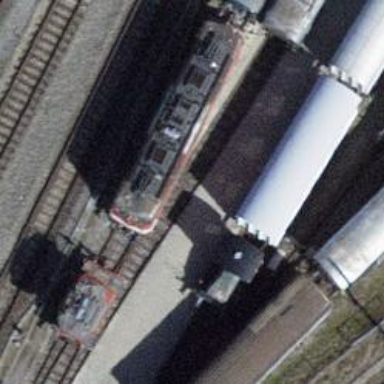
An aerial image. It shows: Railway yard used for servicing trains.